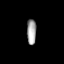
Tissue: prostate
Cell type: T cells
Senescence score: 0.3353
Nuclear area (px): 231
Mean DAPI intensity: 163.541